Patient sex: M
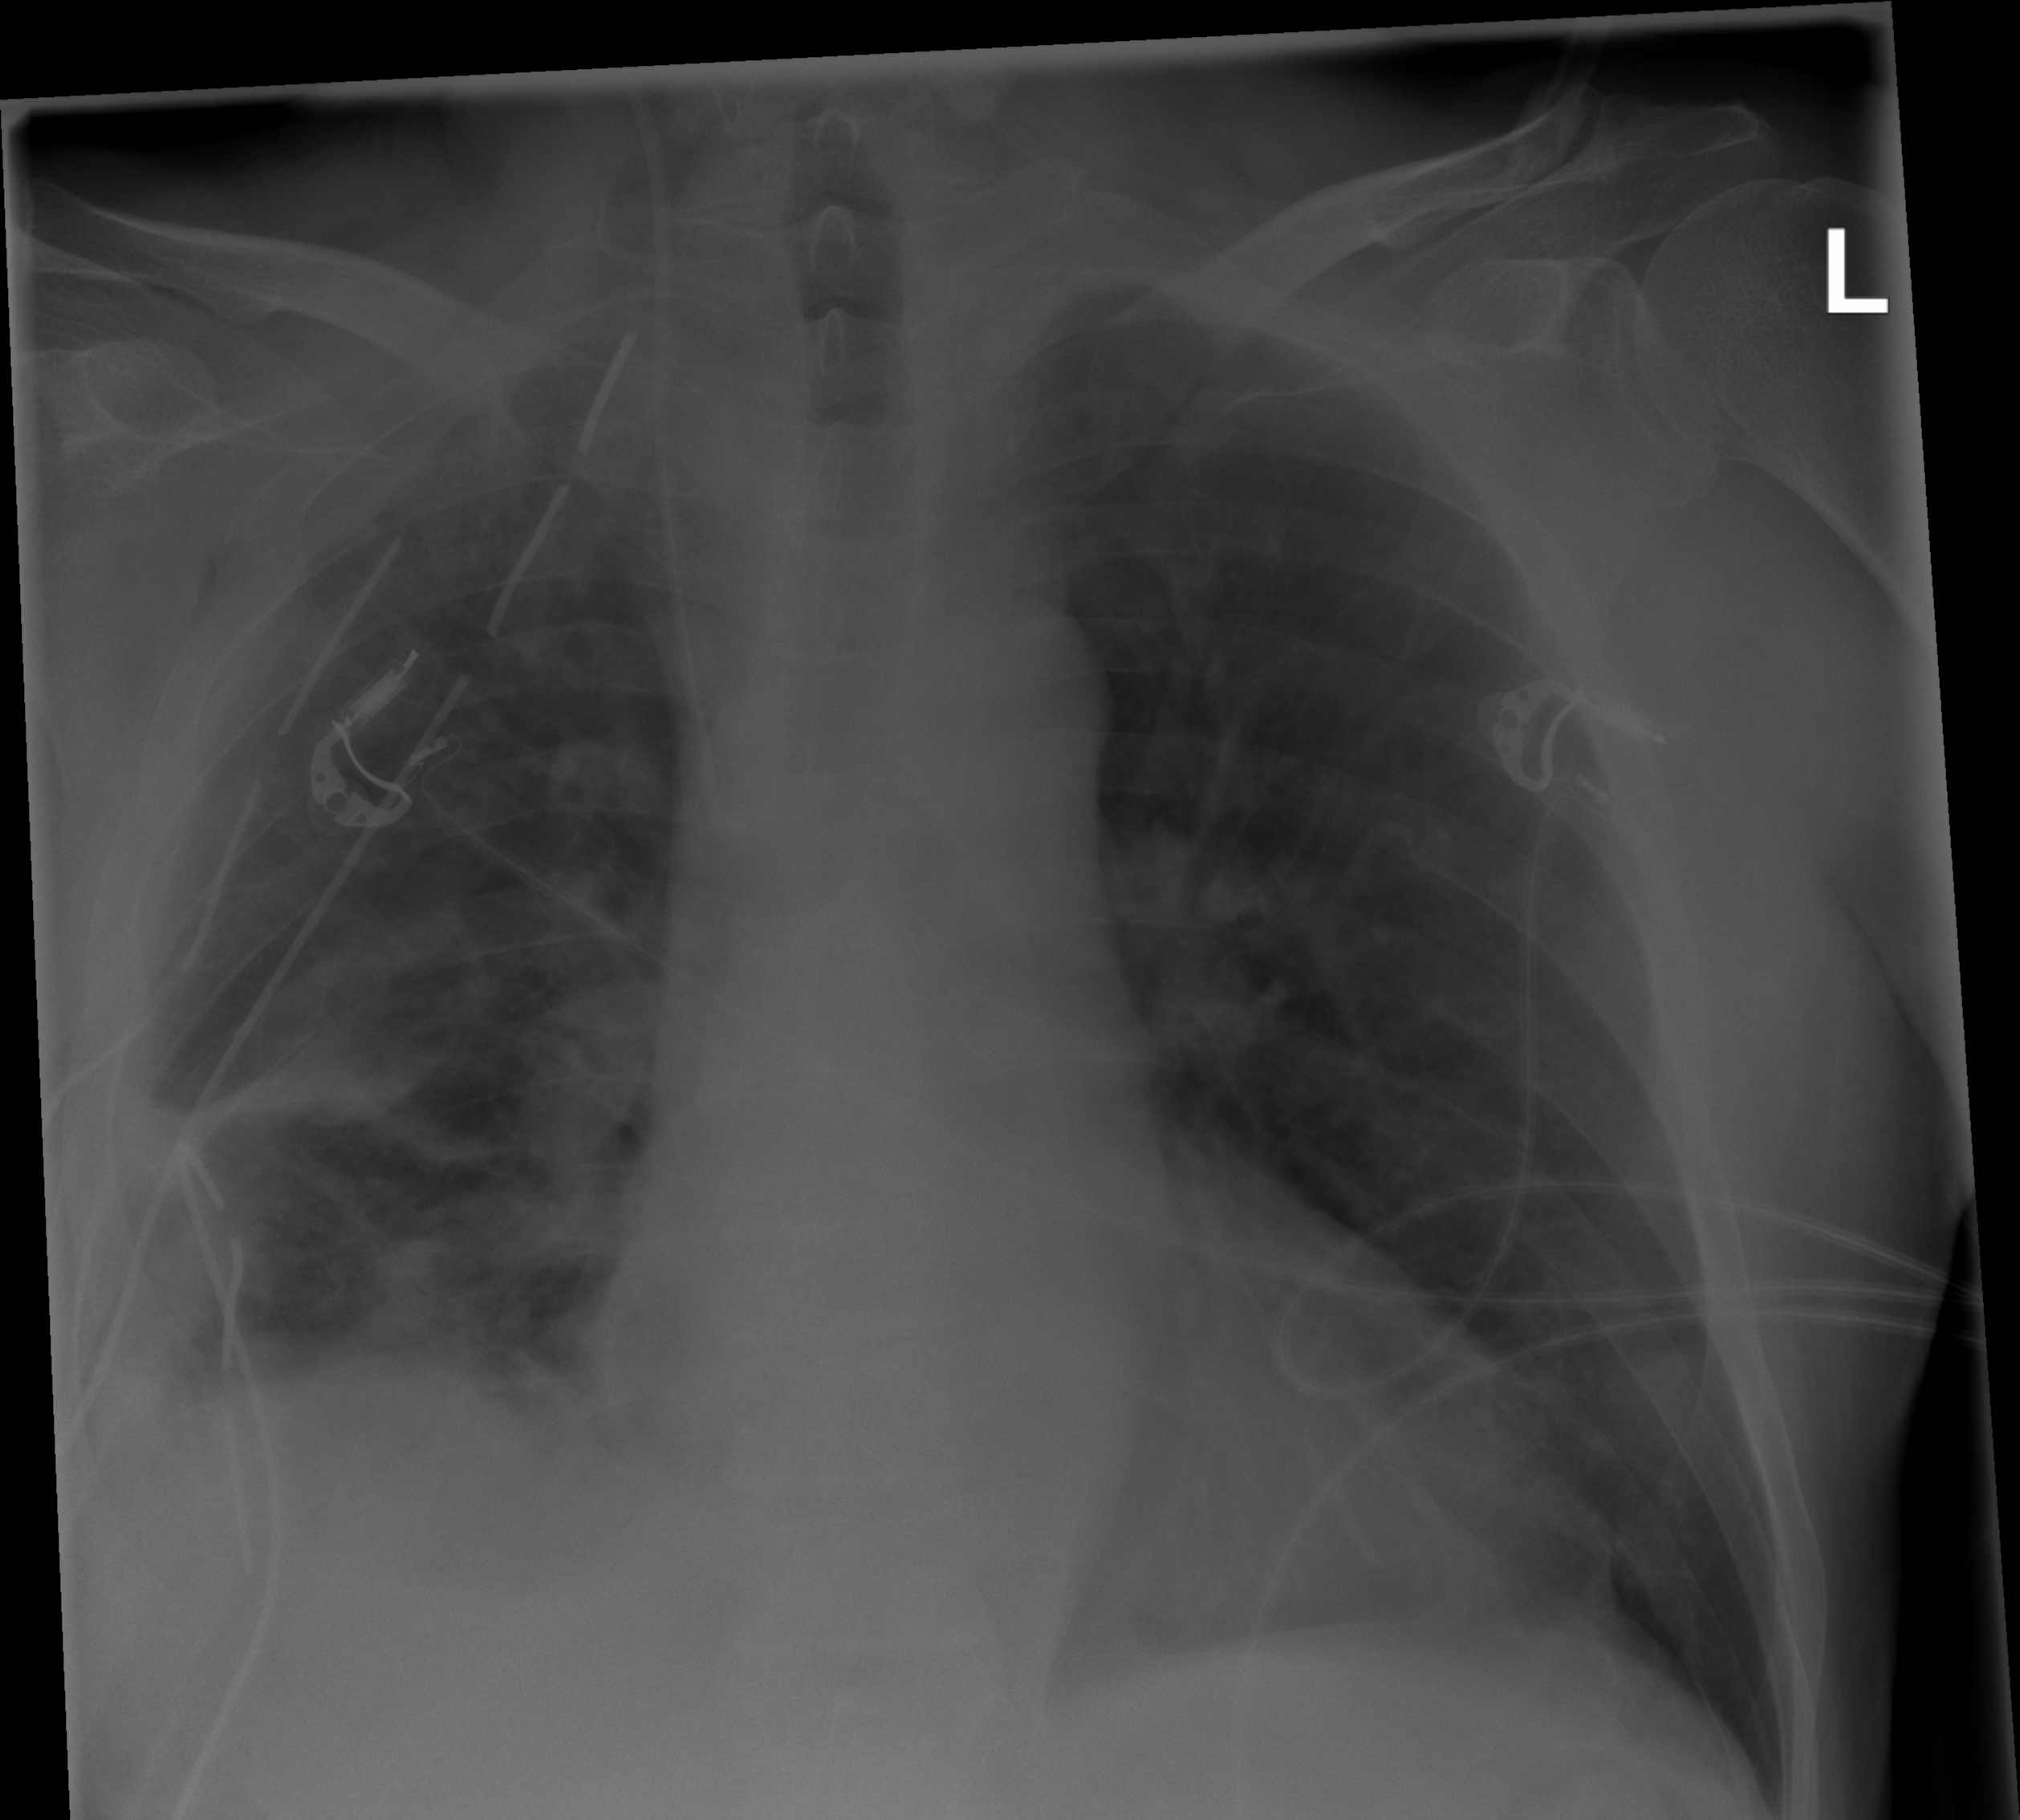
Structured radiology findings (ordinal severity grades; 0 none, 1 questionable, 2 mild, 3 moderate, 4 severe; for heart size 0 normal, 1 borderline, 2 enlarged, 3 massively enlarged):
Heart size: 2
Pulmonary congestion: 0
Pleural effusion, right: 3
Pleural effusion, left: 0
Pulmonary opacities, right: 2
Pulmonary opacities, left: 0
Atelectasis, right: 2
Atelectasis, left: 2